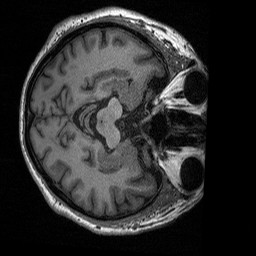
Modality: T1w
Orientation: axial
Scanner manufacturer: siemens
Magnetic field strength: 3 T
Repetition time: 2.3 s
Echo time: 0.00226 s